Field crop: maize
Growth stage: 2
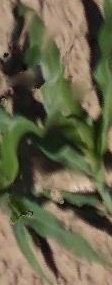
Species: maize